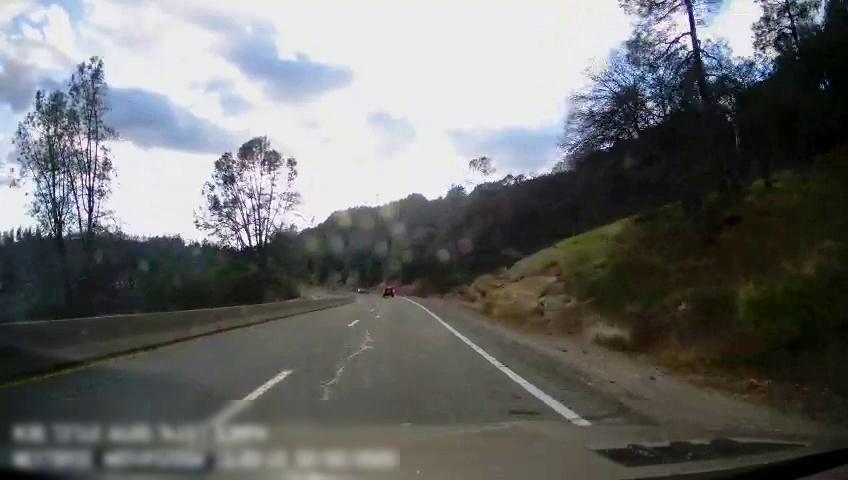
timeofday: Day
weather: Sunny
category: Drivable Space
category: Drivable Space
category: Vehicles | SUV
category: Lanes | Alternate Lane
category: Lanes | Current Lane
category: Lanes | Alternate Lane